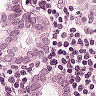
Metastatic tissue present: yes